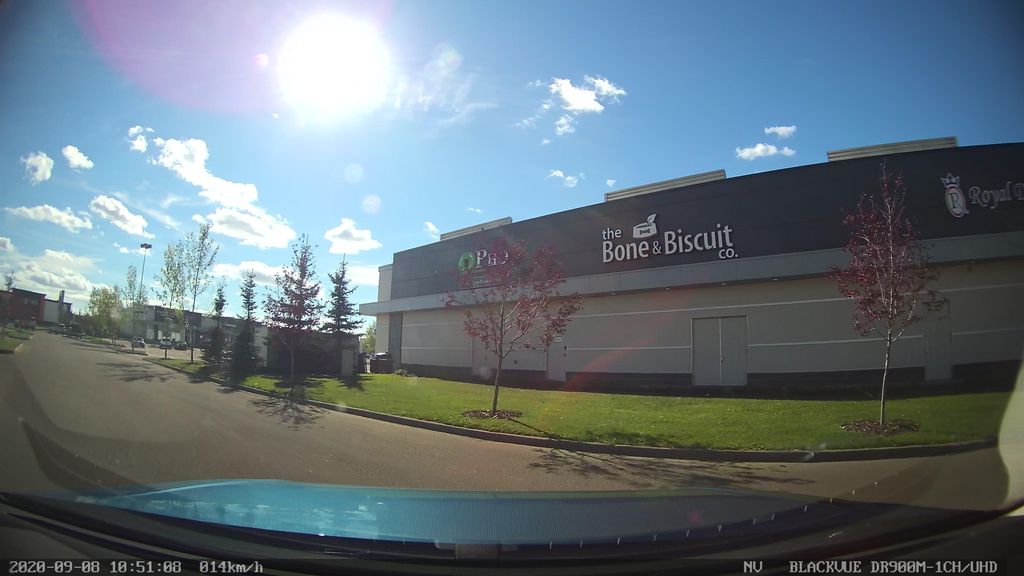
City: edmonton